Question: I'd like to know how I can inset a line using awk
currently i created this script:
'''
awk -F' ' 'BEGIN {OFS=" ";} { print $1,$3,$11,"10"; }' boinc.txt | sed 1d
'''
and the output is:

it works great!
however, i would like to prepend a line to the beginning of the output specifying the header names like "key, price, barcode, days"
desired output would be something like this:
'''
+------------------------------------+
| key price barcode days |
+------------------------------------+
| 16112 $23.94 5014682600194 10 |
| 16126 $1.99 <PHONE> 10 |
| 16152 $7.99 <PHONE> 10 |
| 16178 $8.99 3366750130396 10 |
| 16233 $5.99 7318590001615 10 |
| 16236 $6.99 410965078691 10 |
| 16257 $8.99 7318590000397 10 |
| 16279 $5.99 7318590000113 10 |
| 16282 $5.99 7318590001387 10 |
| 16318 $6.99 723721898120 10 |
+------------------------------------+
'''
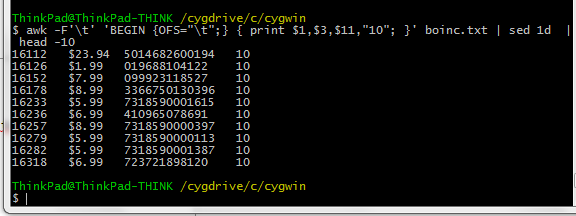
Answer: Try this:
'''
awk '
BEGIN { FS = OFS = " "; print "key", "price", "barcode", "days" }
NR > 1 { print $1, $3, $11, "10" }' boinc.txt
'''
You don't need 'sed' if you just tell 'awk' to skip over first line using 'NR>1'